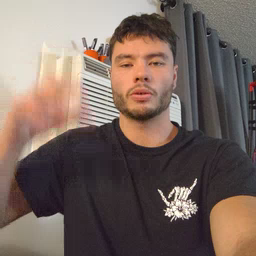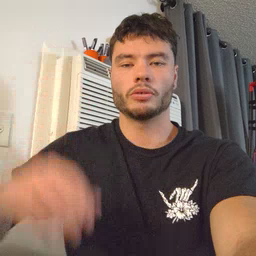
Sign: gum